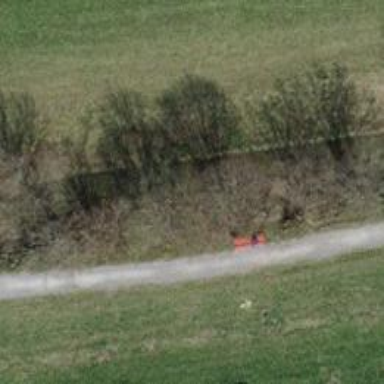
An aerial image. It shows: Red bench.